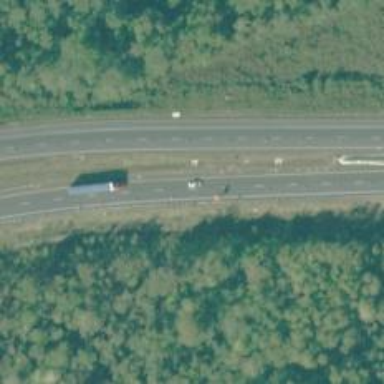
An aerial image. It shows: Trunk highway.